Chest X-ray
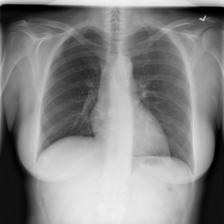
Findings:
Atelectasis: negative
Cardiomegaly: negative
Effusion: negative
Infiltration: negative
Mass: negative
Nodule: negative
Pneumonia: negative
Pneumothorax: negative
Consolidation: negative
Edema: negative
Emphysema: negative
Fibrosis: negative
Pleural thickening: negative
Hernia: negative